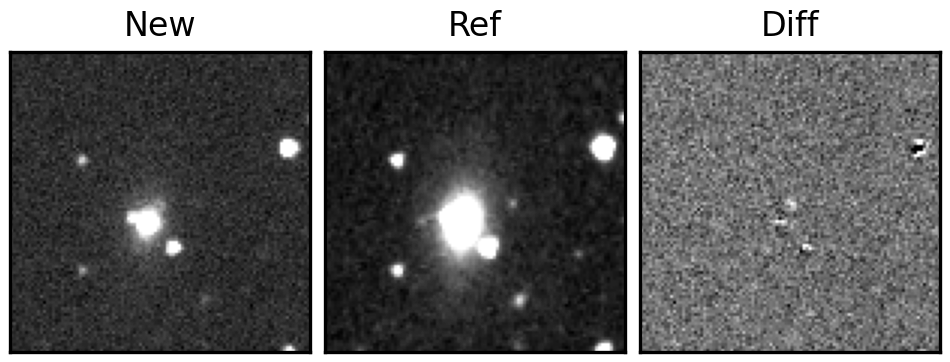
Label: real